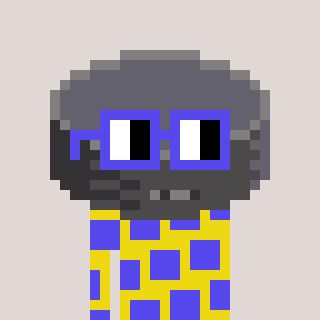
a pixel art character with square blue glasses, a hockey puck-shaped head and a yellow-colored body on a warm background